Question: I have these 4 tables:

This query
'''
var query = db.Authors
.Where(x=> x.ItemAuthors
.Any(z=> z.Item.CategoryItems
.Any(b=> b.categoryID == 10)))
.Select(ci=> new
{
authorText = string.Format("{0} ({1})", ci.text,
ci.ItemAuthors.Count()),
authorId = ci.authorID
});
'''
Which populates an Authors drop down list which works as expected. The problem is when I try to count the number of items assigned to each author it counts item the author has in the entire items table.
So for example if author one has 10 books total, but only 2 of these books show up in the above query, I still get a count for 10 books. When I bind that same query to a control I get back the correct data, it's just the count operation that won't work correctly.
To reiterate I bound it to a gridview and I only see one book per author, not all of the books the author wrote. So it appears my query should be correct.
@Jon Skeet, I wasn't able to use the 'let' operator as I'm conditionally building my query. I solved my problem by using the original query to get the count. Here's how I modified my original 'Count()' syntax:
'''
var query = authors2.Select(x => new
{
authorText = string.Format("{0} ({1})",x.text, x.ItemAuthors
.Where(qq=> qq.Item.CategoryItems
.Any(xt=> xt.categoryID == 10))
.Count()),
authorId = x.authorID
});
'''
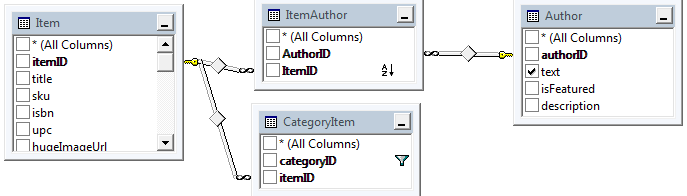
Answer: You're using 'i.Author.ItemAuthors.Count()' which goes straight back to the full table. I suspect you want something like:
'''
var query = from ia in db.ItemAuthors
let count = ia.CategoryItems.Count(t => t.categoryID == 10))
where count > 0
select new
{
authorText = string.Format("{0} ({1})", i.Author.text, count),
authorId = i.Author.authorID
};
'''
On the other hand, I would expect that to give one result which isn't really what you want. If you want a list of , I'd expect a query starting in the Authors table:
'''
var query = from author in db.ItemAuthors
let count = author.Items
.Count(ia => ia.Item.CategoryItems
.Any(ci => ci.CategoryID == 10))
select new
{
authorText = string.Format("{0} ({1})", author.text, count),
authorId = author.authorID
};
'''
In other words, for each author, find out how many items have at least one category with ID 10... and then report that many items.
It's somewhat complex because of the various 1-many relationships (each book having potentially multiple authors multiple categories).